Aerial crown-view tile of a tropical tree (Barro Colorado Island, Panama), acquired 20250715:
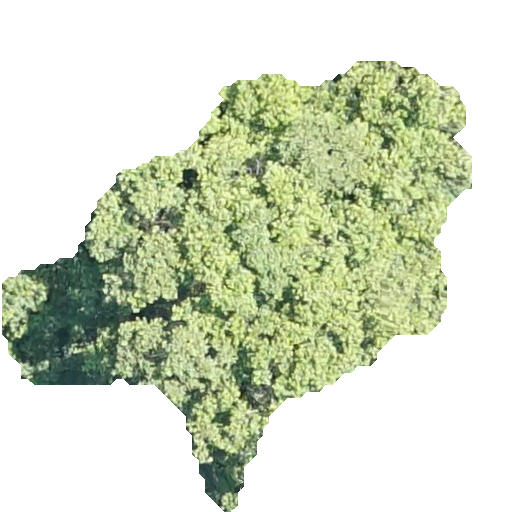
Species: Luehea seemannii
GBIF accepted scientific name: Luehea seemannii
Crown area: 169.252 m²